Question:
Everything's explained in the above image.
Basically, I need a sidebar div whose width expands according to the content inside of it and a 'mainContent' that expands to the rest of the width of the window.
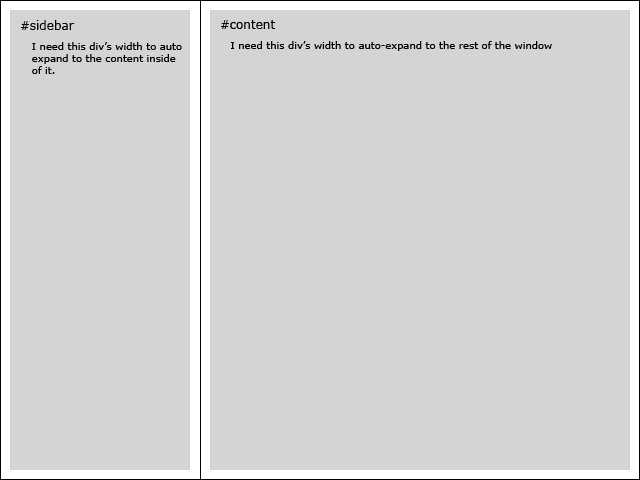
Answer: This seems to do it. @stefanw has a point, though. The side bar will expand to the width of its text, and that means the text will not wrap. I think that is probably not what you want. Or maybe it is, if what you are putting in there is not vary wide, but isn't fixed either?
'''
<html>
<head>
<style type="text/css">
#overallWrapper div {
background: #CCC;
border: 1px solid black;
padding: 15px;
height: 100%;
}
#sideBar {
float: left;
}
</style>
</head>
<body>
<div id="overallWrapper">
<div id="sideBar">
I need this to expand to the width of this text...
</div>
<div id="content">
This should take the rest of the room, whatever's left...
</div>
</div>
</body>
</html>
'''
You could remove the overallWrapper, if you want.